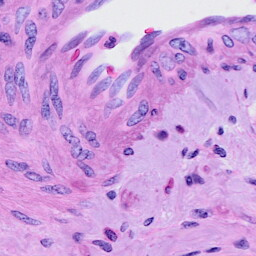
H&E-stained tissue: Cervix